Question: I'm trying to get the value of a radio button and multiple checkboxes to appear in a new window using JavaScript. I can't seem to figure out why "true" return instead of the actual value checked. Below is the code and screenshot of the results.

'''
function messagebox()
{
var newWindow;
var msg ="";
var i = document.PizzaForm.state.options.selectedIndex;
var text = document.PizzaForm.state.options[i].text;
var value = document.PizzaForm.state.options[i].value;
{ document.PizzaForm.customer.value = document.PizzaForm.customer.value.replace(/\w\S*/g, function(txt){return txt.charAt(0).toUpperCase() + txt.substr(1).toLowerCase();}); }
{ document.PizzaForm.city.value = document.PizzaForm.city.value.replace(/\w\S*/g, function(txt){return txt.charAt(0).toUpperCase() + txt.substr(1).toLowerCase();}); }
newWindow = window.open("","","status=no,height=500,width=500");
message = "<ul><li>Name: " + document.PizzaForm.customer.value;
message += "<li>Address: " + document.PizzaForm.address.value;
message += "<li>City: " + document.PizzaForm.city.value;
message += "<li>State: " + document.PizzaForm.state.value;
message += "<li>Zip Code: " + document.PizzaForm.zip.value;
message += "<li>Phone: " + document.PizzaForm.phone.value;
message += "<li>Email: " + document.PizzaForm.email.value;
message += "<li>Size: " + showSize();
message += "<li>Toppings: " + showToppings();
newWindow.document.write(message);
function showSize()
{
for(i=0;i<document.PizzaForm.sizes.length;i++)
if(document.PizzaForm.sizes[i].checked)
msg += document.PizzaForm.sizes[i].value;
return true;
}
function showToppings()
{
for(i=0;i<document.PizzaForm.toppings.length;i++)
if(document.PizzaForm.toppings[i].checked)
msg += (i==0?"":",")+document.PizzaForm.toppings[i].value;
return true;
}
}
'''
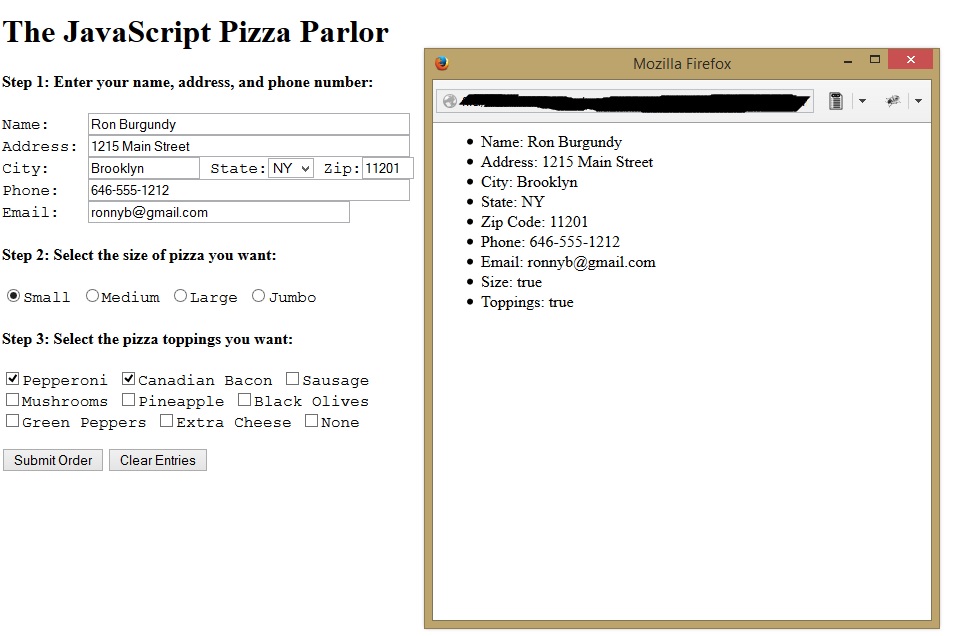
Answer: the 'showSize()' and the 'showToppings()' methods are both returning 'true' in the end which is why you're getting true in your string. you should return 'msg' and your problem will be solved.